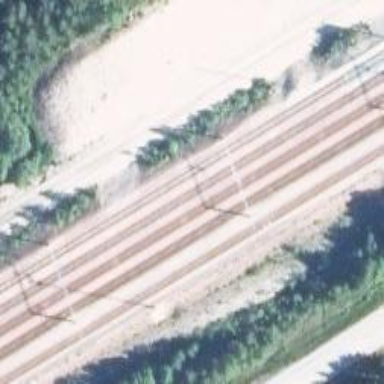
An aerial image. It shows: Railway track with continuous electrified contact lines.